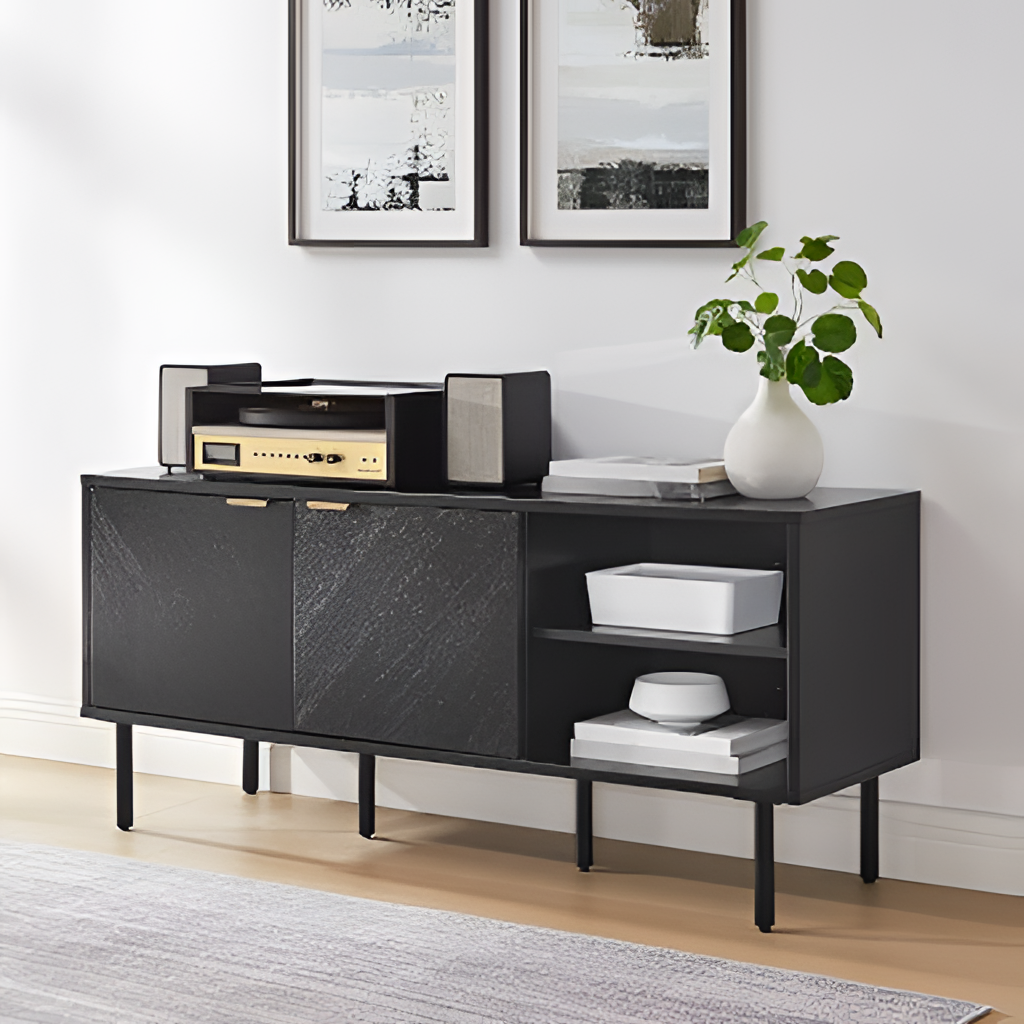
wood cabinet, living room, paint wallpaper, with solid pattern, beige wood flooring, with plank pattern, modern